Question: Is there any way I can populate list box or other feature in user form by range of cells?
I would like to put each of my selected columns into 1 list box like in:
.
For example A2:U100 without creating new list box for every column?
Right now I do it like:
'''
ListBox1.List = Application.Worksheets("Muj_Ranking").Range("B2:B" & lastRw).Value
ListBox2.List = Application.Worksheets("Muj_Ranking").Range("C2:C" & lastRw).Value
ListBox3.List = Application.Worksheets("Muj_Ranking").Range("D2:D" & lastRw).Value
ListBox4.List = Application.Worksheets("Muj_Ranking").Range("E2:E" & lastRw).Value
ListBox5.List = Application.Worksheets("Muj_Ranking").Range("F2:F" & lastRw).Value
ListBox6.List = Application.Worksheets("Muj_Ranking").Range("G2:G" & lastRw).Value
ListBox7.List = Application.Worksheets("Muj_Ranking").Range("H2:H" & lastRw).Value
ListBox8.List = Application.Worksheets("Muj_Ranking").Range("I2:I" & lastRw).Value
ListBox9.List = Application.Worksheets("Muj_Ranking").Range("J2:J" & lastRw).Value
ListBox10.List = Application.Worksheets("Muj_Ranking").Range("K2:K" & lastRw).Value
ListBox11.List = Application.Worksheets("Muj_Ranking").Range("L2:L" & lastRw).Value
'''
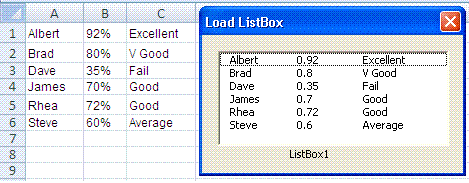
Answer: So you indeed want a ListBox with multiple columns, something like this should help :
'''
With ListBox1
.ColumnCount = 11
.ColumnWidths = "50;50;50;50;50;50;50;50;50;50;50"
.ColumnHeads = False
.RowSource = "=Muj_Ranking!B2:L" & LastRw
.MultiSelect = fmMultiSelectMulti
End With
'''
Or how to loop through controls :
'''
For i = 1 To 11
With Application.Worksheets("Muj_Ranking")
Controls("ListBox" & i).List = .Range(ColLet(i) & "2:" & ColLet(i) & lastRw).Value
End With
Next i
'''
And you also have '.RowSource' property for most of the controls! ;)
And the function to get the letters for columns :
'''
Public Function ColLet(x As Integer) As String
With ActiveSheet.Columns(x)
ColLet = Left(.Address(False, False), InStr(.Address(False, False), ":") - 1)
End With
End Function
'''